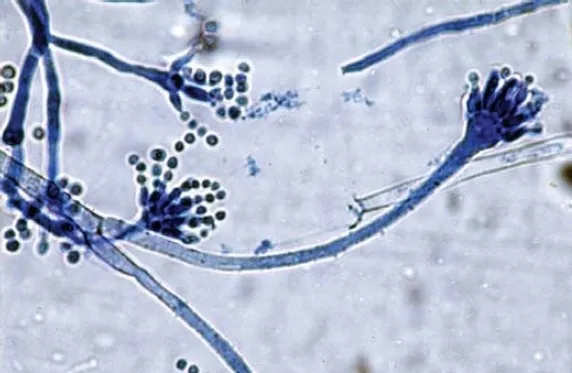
Silver staining of Aspergillus flavus hyphae.
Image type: pathology (papanicolaou)